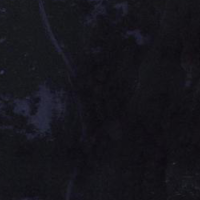
EUNIS habitat code: 43
Species observed at this site:
Miramella alpina
Rana temporaria
Ichthyosaura alpestris